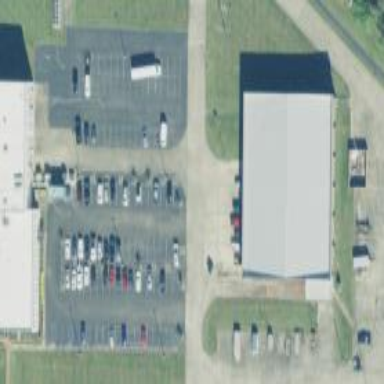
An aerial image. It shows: Parking area.